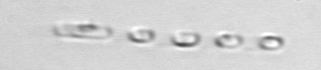
Label: Skeletonema